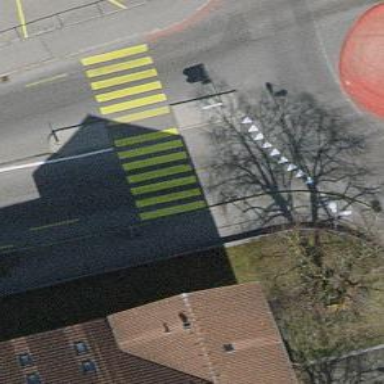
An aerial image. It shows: Uncontrolled crossing on the road.